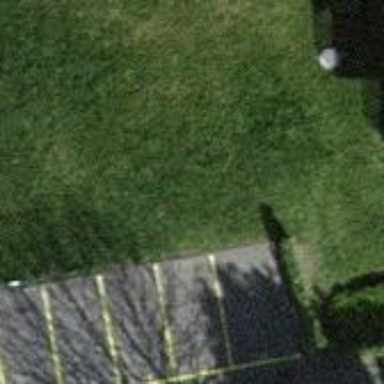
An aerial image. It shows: Street-side parking area.